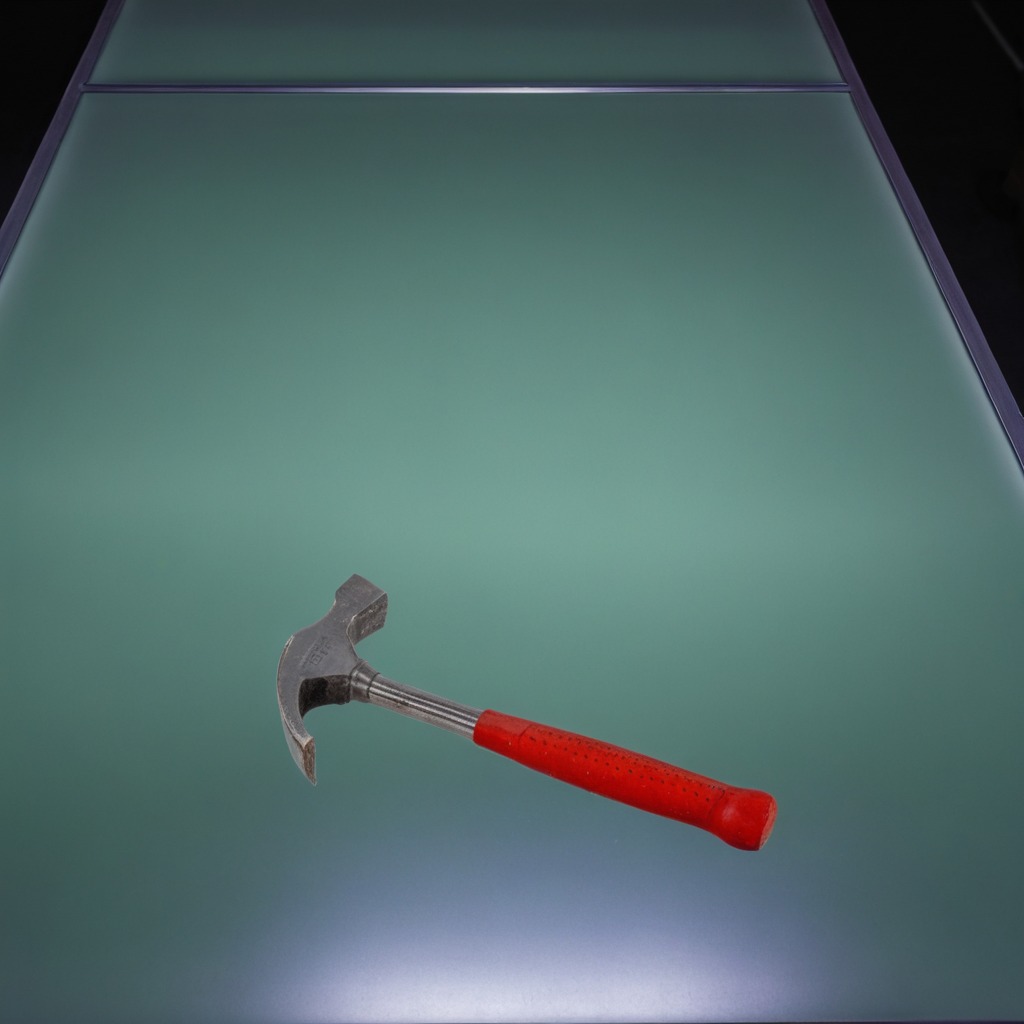
A hammer is lying on a clean empty table in a railway signal maintenance room lit by harsh overhead fluorescents photorealistic surface textures crisp shadows high dynamic range